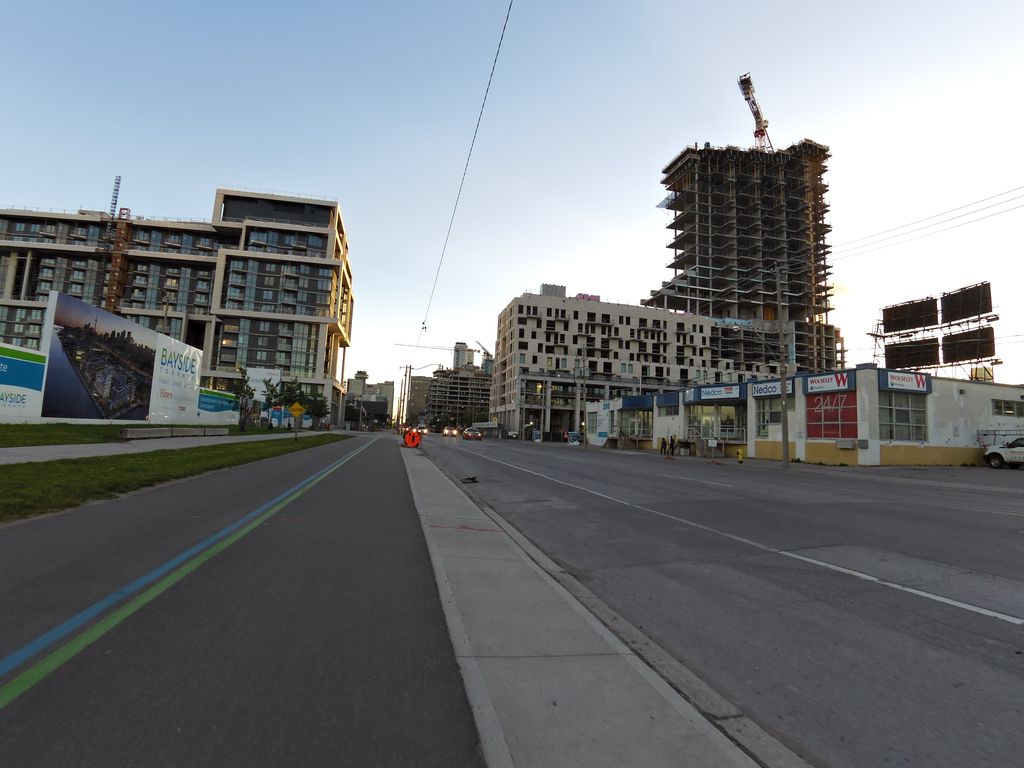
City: toronto